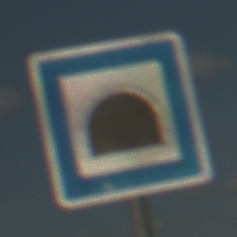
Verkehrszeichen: Tunnel
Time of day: Midday
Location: Outdoor (Beach)
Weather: PartlyCloudy
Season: NotSpecified
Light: Natural